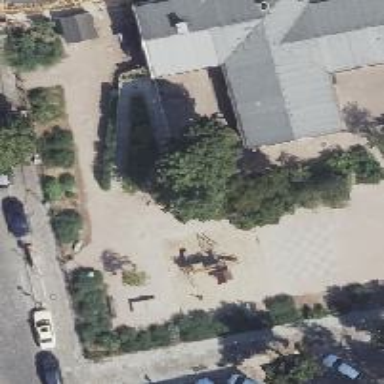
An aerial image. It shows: Playground featuring slide.